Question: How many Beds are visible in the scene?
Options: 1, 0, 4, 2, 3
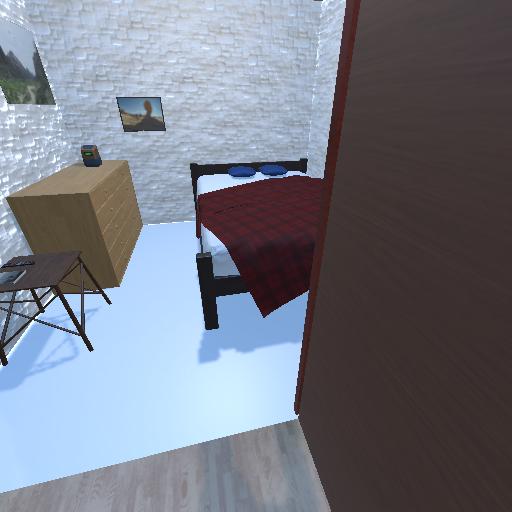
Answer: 1